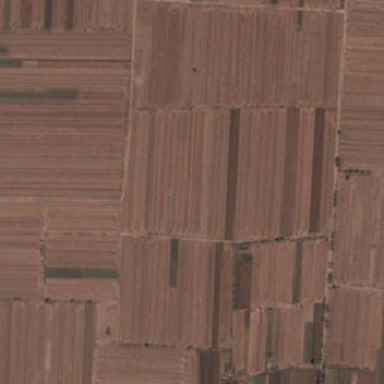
Brown farmland has vertical stripes .